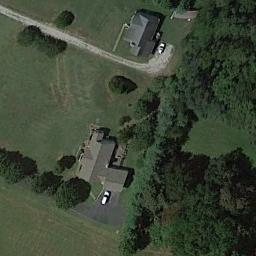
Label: sparse_residential